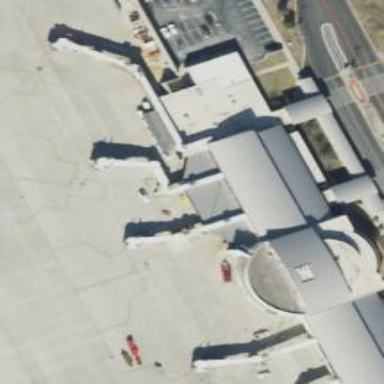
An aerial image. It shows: Airport gate.